Question: Hi everyBody I 'm searching for way to have a page like this picture
without the banner(Only the part After it)
I have tested all the issues about the style vertical align , top and stuff like this and none worked for me so if anyone have any solution it will be greate and thank you
and this how my page look like actually (code)
'''
<!DOCTYPE html PUBLIC "-//W3C//DTD XHTML 1.0 Transitional//EN"
"http://www.w3.org/TR/xhtml1/DTD/xhtml1-transitional.dtd">
<html xmlns="http://www.w3.org/1999/xhtml"
xmlns:ui="http://java.sun.com/jsf/facelets"
xmlns:h="http://java.sun.com/jsf/html"
xmlns:f="http://java.sun.com/jsf/core"
xmlns:p="http://primefaces.org/ui">
<h:head>
<style>
.className td{
vertical-align: top;
}
</style>
<style>
.panelGridCenter {
margin: 0 auto;
}
</style>
</h:head>
<body>
<ui:repeat var="offre" value="#{offreBean.offres}" varStatus="status">
<h:link id="offre" value="#{offre.profilPrincipal}"
fragment="#{offre.id}" />
<br></br>
</ui:repeat>
<p:panelGrid columns="2" styleClass="classeName" style="display:block" >
<ui:repeat var="offre" value="#{offreBean.offres}" varStatus="status">
<span id="#{offre.id}">
<h:panelGrid columns="2"
style="width:600px" >
<h:outputLabel value="Profil Principal : " />
<h:outputText value="#{offre.profilPrincipal}" />
<h:outputLabel value="Mission : " />
<h:outputText value="#{offre.mission}" />
<h:outputLabel value="Profil : " />
<h:outputText value="#{offre.profil}" />
<h:outputLabel value="Specificite du Poste : " />
<h:outputText value="#{offre.speceificitePoste}" />
<h:outputLabel value="Niveau Etude : " />
<h:outputText value="#{offre.niveauEtude}" />
<h:outputLabel value="Experience Mini : " />
<h:outputText value="#{offre.niveauExperienceMin}" />
<br></br>
</h:panelGrid>
</span>
</ui:repeat>
<h:panelGrid columns="2" >
<h:outputLabel value="Profil Principal" />
<h:inputText value="#{offreBean.profil}" />
<h:outputLabel value="Contrat" />
<p:selectOneMenu value="#{offreBean.offres}"
converter="ContratConverter">
<f:selectItem itemLabel="Choisir Contrat :" />
<f:selectItems value="#{offreBean.contrats}" var="contrat"
itemValue="#{contrat}" itemLabel="#{contrat.contrat}" />
</p:selectOneMenu>
<h:outputLabel value="Categorie" />
<p:selectOneMenu value="#{offreBean.categorieoffres}"
converter="CategorieConverter">
<f:selectItem itemLabel="Choisir Categorie :" />
<f:selectItems value="#{offreBean.categorieoffres}" var="categorie"
itemValue="#{categorie}" itemLabel="#{categorie.categorie}" />
</p:selectOneMenu>
<h:outputLabel value="Mots Cles" />
<h:inputText value="#{offreBean.motcle}" />
<p:commandButton value="Chercher" />
</h:panelGrid>
</p:panelGrid>
</body>
</html>
'''
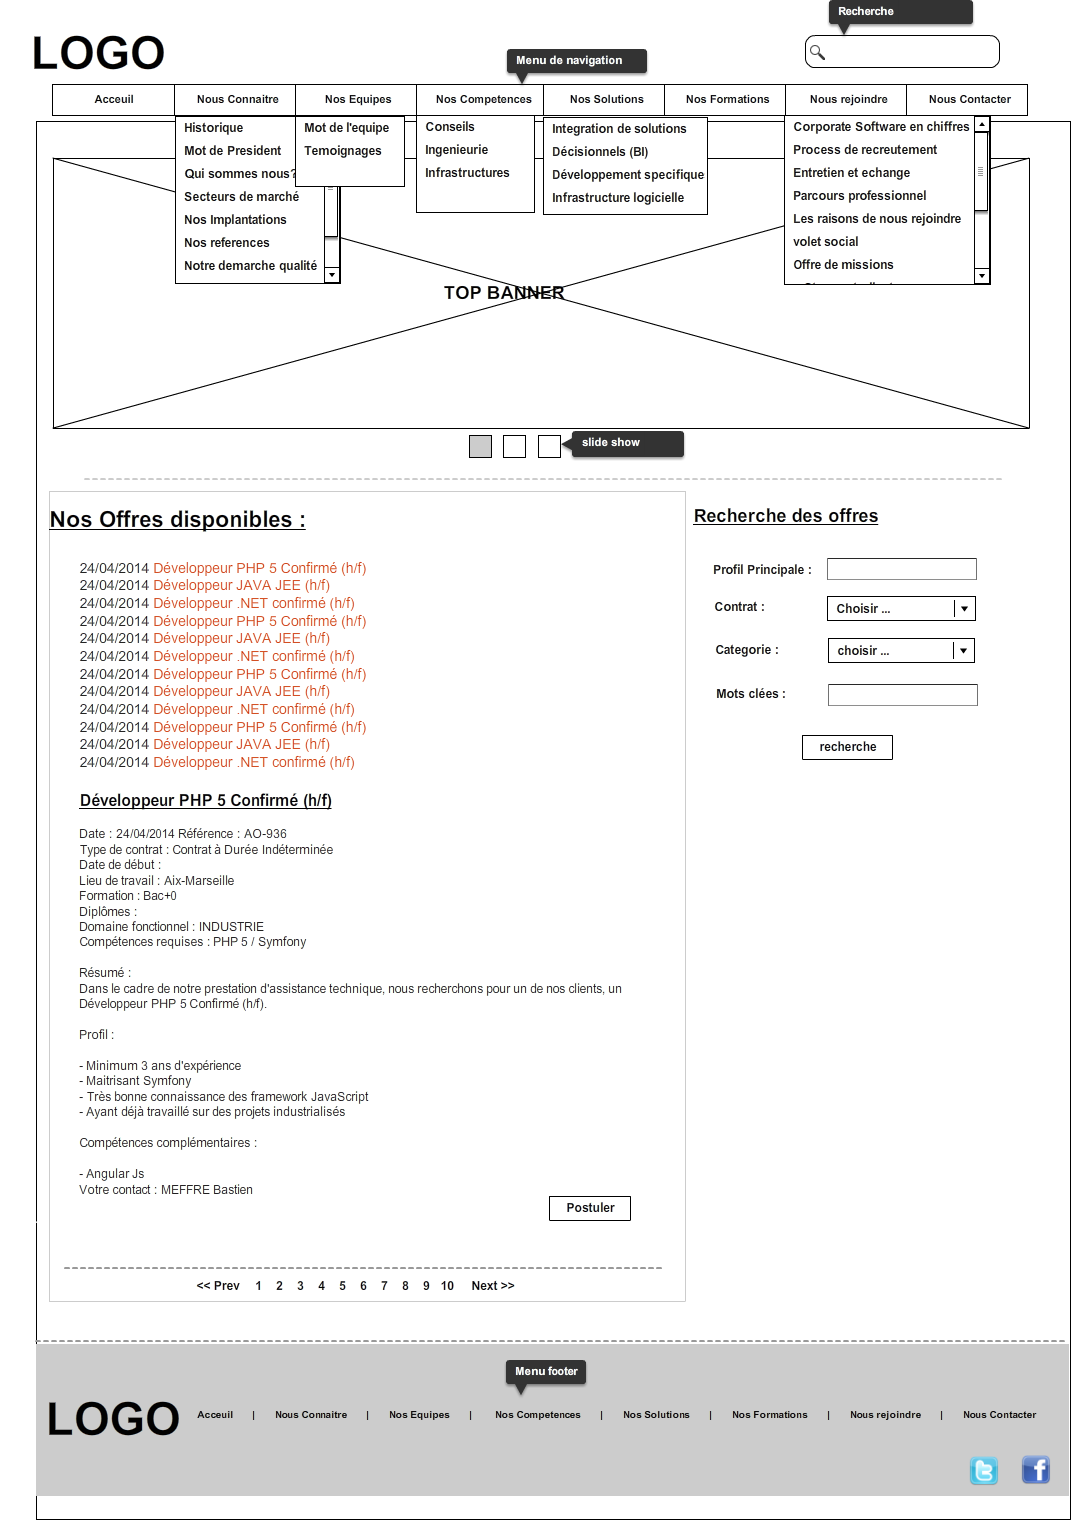
Answer: first add this :
'''
<h:head>
<style>
.className td {
vertical-align: top;
}
</style>
</head>
'''
and
'''
<h:panelGrid columns="2" id="container" styleClass="className"
style="display:block;">
'''
and clean tomcat work directory, clean the browser cache and it working like a charme !!!!